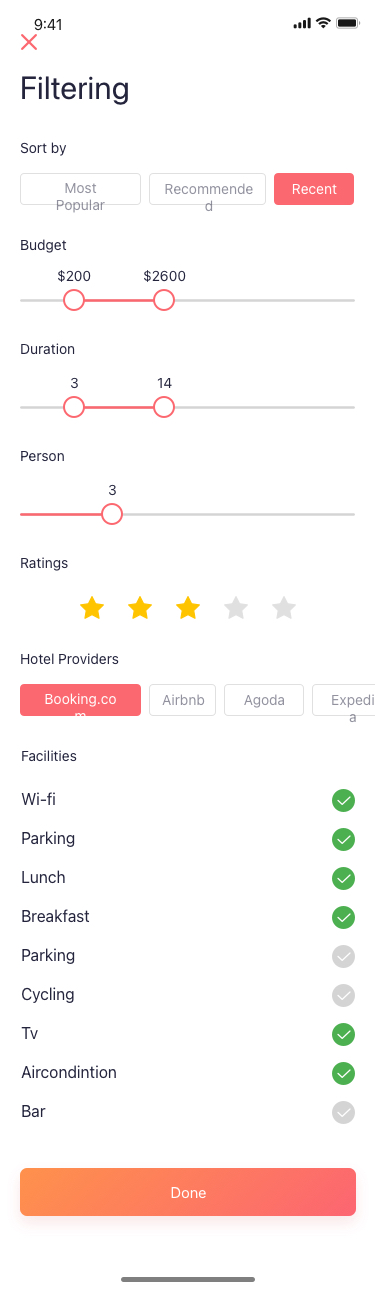
Text in this UI design:
Filtering
$200
$2600
Budget
Duration
3
14
Person
3
Sort by
Most Popular
Recommended
Recent
Ratings
Hotel Providers
Booking.com
Airbnb
Agoda
Expedia